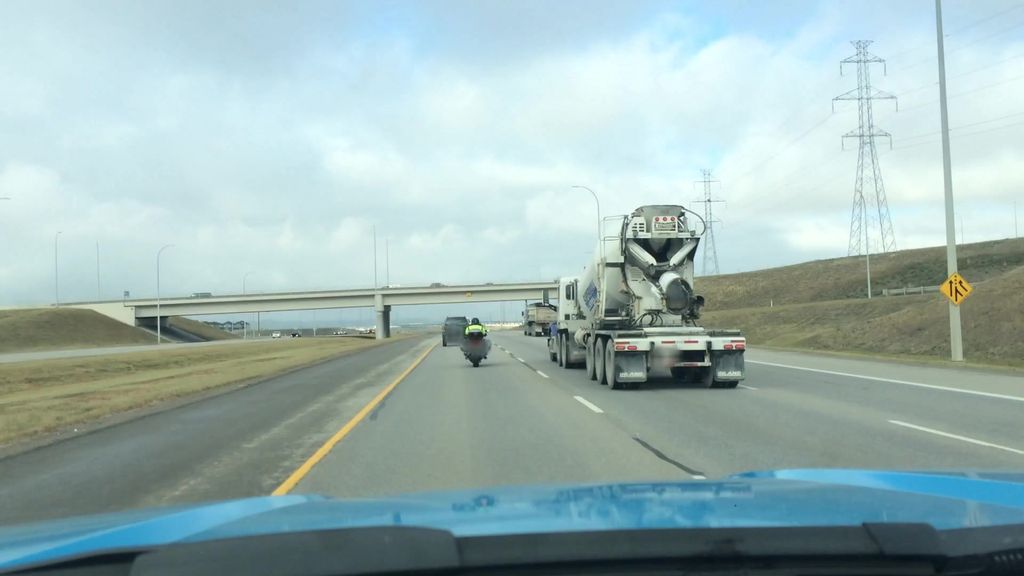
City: calgary